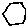
Label: hexagon